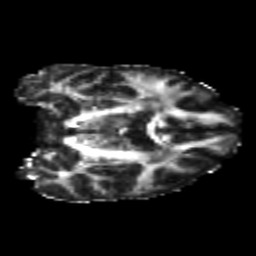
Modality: FA
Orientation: coronal
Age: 22
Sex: male
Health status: healthy
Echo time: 0.074 s